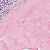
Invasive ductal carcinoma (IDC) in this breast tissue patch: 0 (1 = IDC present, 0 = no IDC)